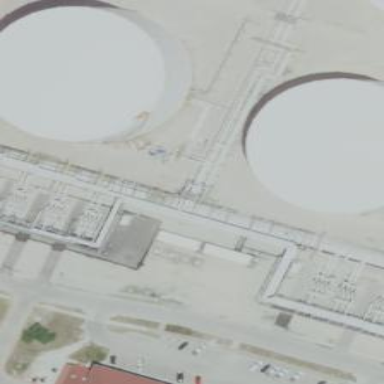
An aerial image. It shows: Storage tank building.